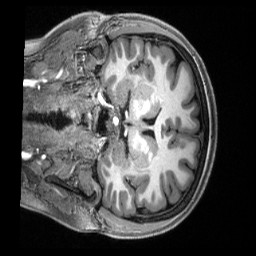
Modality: T1w
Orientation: coronal
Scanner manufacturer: siemens
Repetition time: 2.5 s
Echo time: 0.00231 s